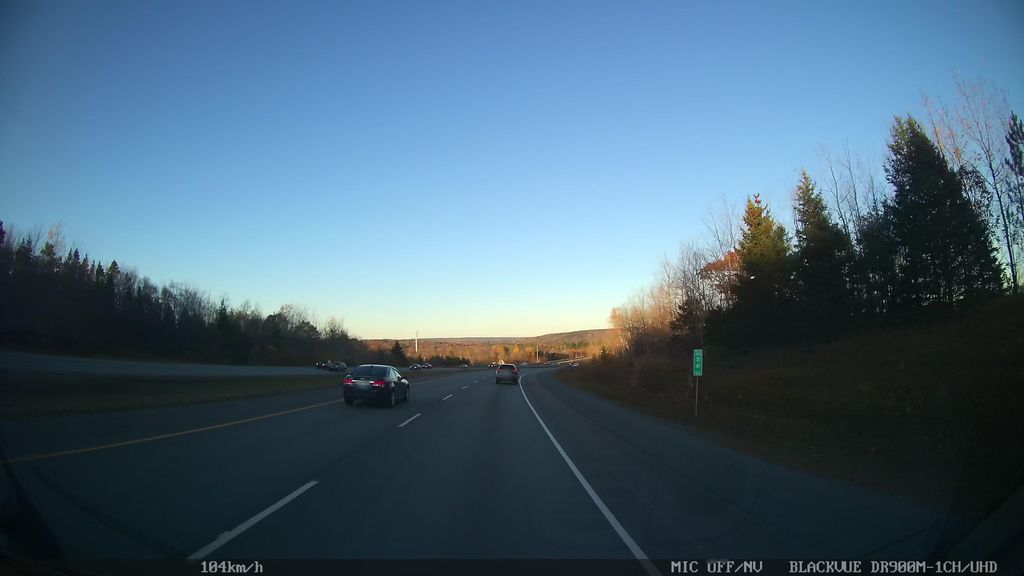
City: halifax